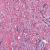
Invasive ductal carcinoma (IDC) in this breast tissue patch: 1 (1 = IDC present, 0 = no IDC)